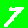
Digit: 7